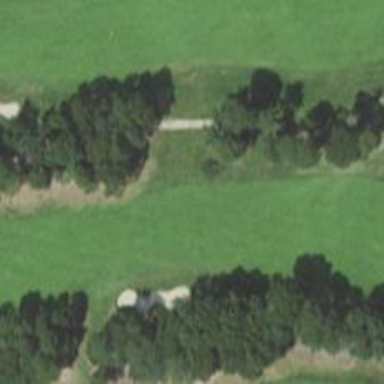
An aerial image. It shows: Golf fairway surrounded by grass.